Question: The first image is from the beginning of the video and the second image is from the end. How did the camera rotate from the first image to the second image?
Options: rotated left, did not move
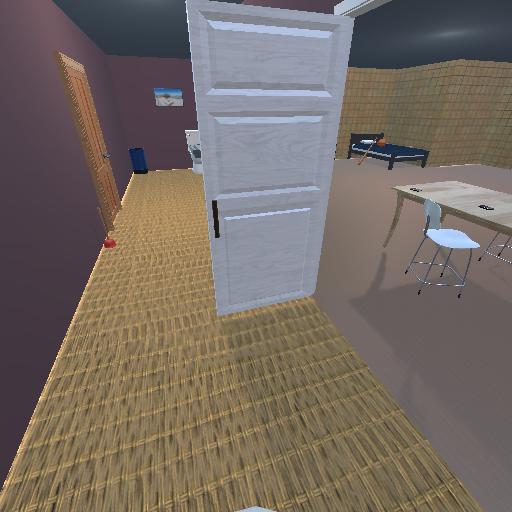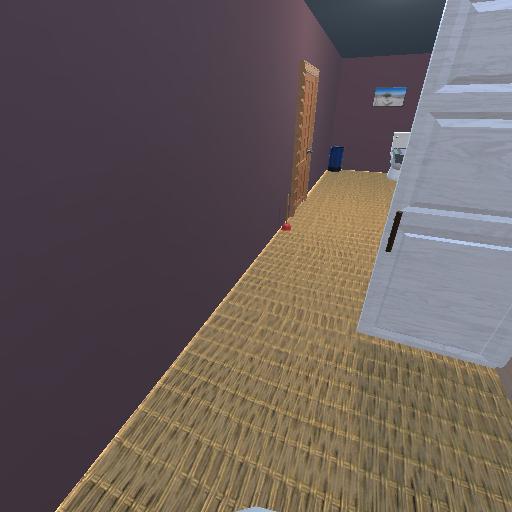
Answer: rotated left